Question:
Using EF DB first I have two entities (Supplier, Product) that have a many-to-many relationship. Entity Framework does not create an entity for the associated table (SupplierProduct) as the associated table contains only the primary keys of the strong entities.
I have been getting all Suppliers that do not supply a given product with the following query:
'''
var q1 = context.Suppliers.Where(s=>!s.Products.Any(p=>p.Id == 1));
'''
The SQL produced uses an EXISTS dependent subquery similar to this:
'''
SELECT *
FROM Suppliers s
WHERE NOT EXISTS
(SELECT 1
FROM SupplierProduct sp WHERE sp.SupplierId = s.Id && sp.ProductId = 1)
'''
Is it possible, using Linq to Entities method syntax, to produce a query that uses joins on the associated table instead?
ie:
'''
SELECT DISTINCT s.*
FROM SupplierProduct sp
JOIN Supplier s ON s.Id = sp.SupplierId;
WHERE sp.ProductId != 1
'''
As pointed out by JoeEnos my queries above don't do the same thing. The NOT EXISTS subquery is probably the best way to go here. What if I was trying to get all suppliers who supply a product? I would change my linq to entities query slightly to:
'''
var q1 = context.Suppliers.Where(s => s.Products.Any(p=>p.Id == 1));
'''
And the SQL generated would be:
'''
SELECT *
FROM Suppliers s
WHERE EXISTS
(SELECT 1
FROM SupplierProduct sp WHERE sp.SupplierId = s.Id && sp.ProductId = 1)
'''
Which is fine, I get the result I want. However if I was writing SQL in this case I would normally do:
'''
SELECT s.*
FROM SupplierProduct sp
JOIN Supplier s ON s.Id = sp.SupplierId;
WHERE sp.ProductId = 1
'''
Can my linq to entities query be changed to produce the above SQL?
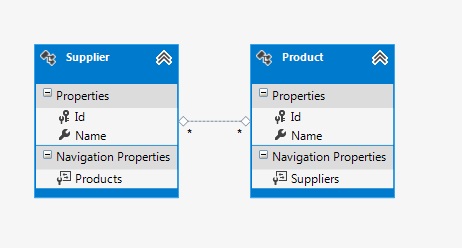
Answer: To generate SQL where a join is used instead of EXISTS when selecting an entity based on its m:n association with another entity <URL> can be used. Eg:
'''
var q1 = context.Suppliers.Where(s => s.Products.Any(p=>p.Id == 1));
'''
Can be rewritten to:
'''
var q1 = context.Products.Where(p => p.Id == 1).SelectMany(p => p.Suppliers);
'''